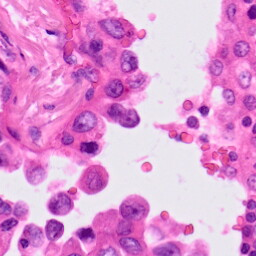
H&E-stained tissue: Lung